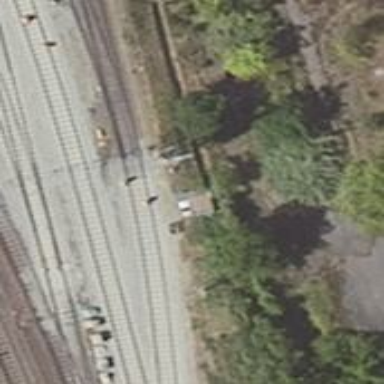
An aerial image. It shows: Railway signal.